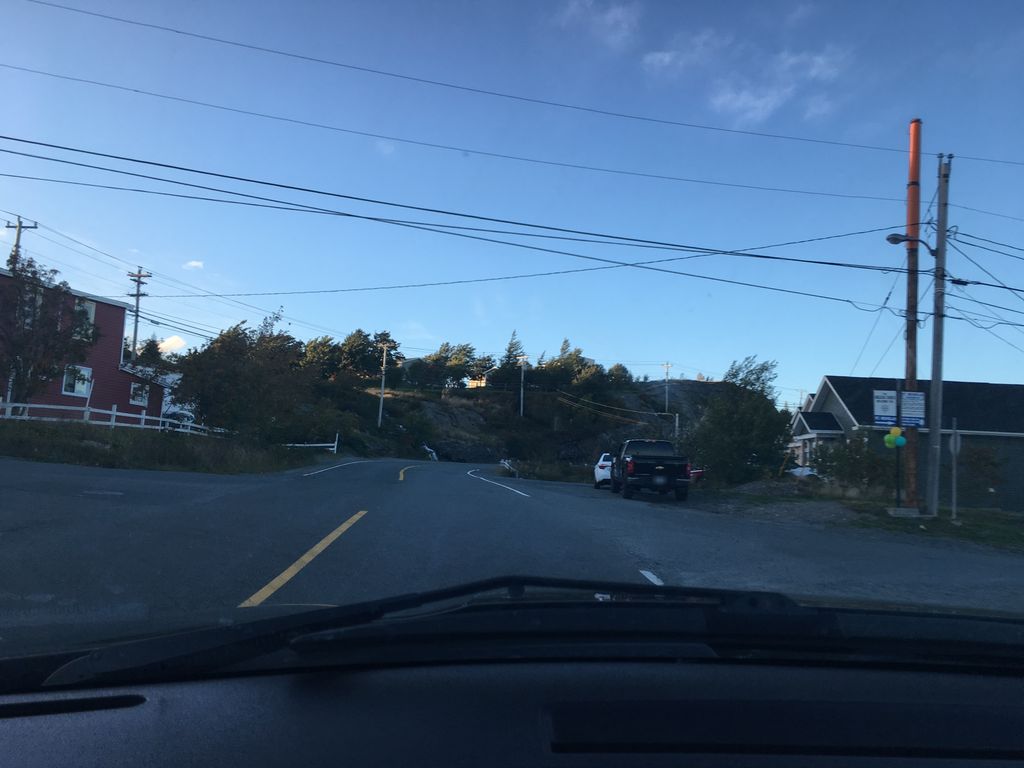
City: st_johns